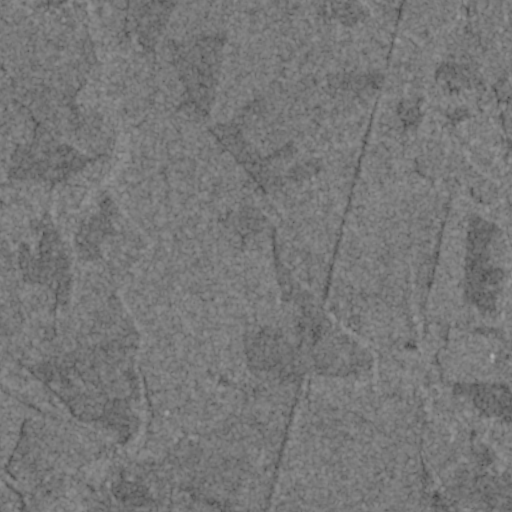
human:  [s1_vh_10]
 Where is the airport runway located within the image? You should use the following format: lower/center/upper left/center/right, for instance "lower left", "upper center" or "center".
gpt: The airport runway is located in the upper left of the image.
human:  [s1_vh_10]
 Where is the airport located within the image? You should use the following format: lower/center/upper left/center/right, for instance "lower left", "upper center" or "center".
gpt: There is no airport in the image.

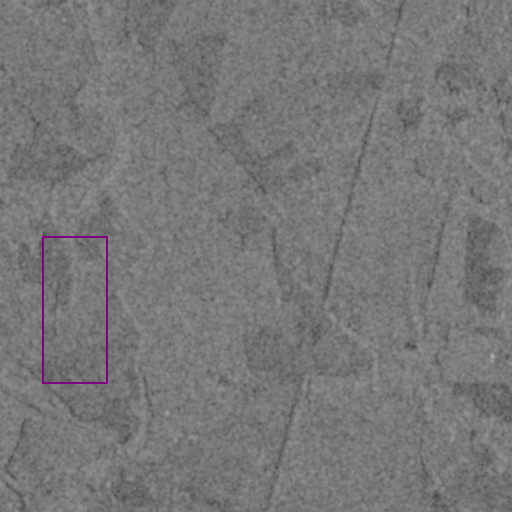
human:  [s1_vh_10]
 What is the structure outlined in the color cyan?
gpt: There is no cyan outline.
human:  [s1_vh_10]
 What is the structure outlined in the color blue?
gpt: There is no structure outlined in blue.